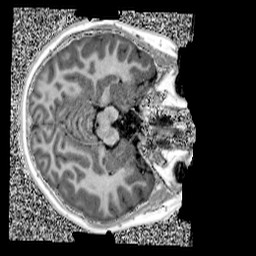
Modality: UNIT1
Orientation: axial
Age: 11
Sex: female
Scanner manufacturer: siemens
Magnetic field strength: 3 T
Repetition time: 4 s
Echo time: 0.00299 s